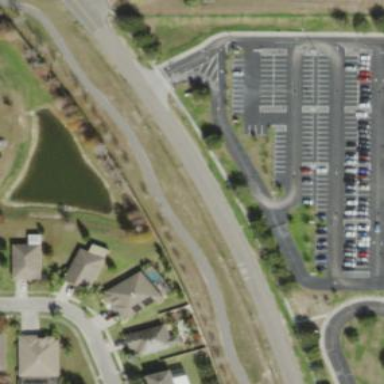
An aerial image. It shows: Parking area.